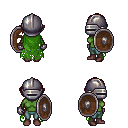
a pixel art fantasy rpg character, female body template, orc, green skin, green tattered cape, teal pants, red bangs hairstyle, metal helm, metal gloves, maroon shoes, shield, four views (front, back, left, right), 2x2 character sprite sheet, small pixel art, hard edges, no anti-aliasing